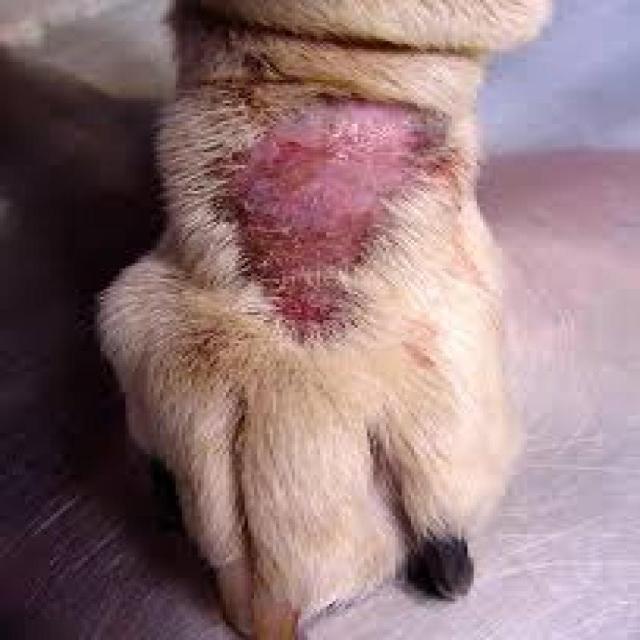
Canine dermatitis — inflammation of the skin presenting with erythema, pruritus, papules, and excoriation. May be allergic, contact, or atopic in origin.